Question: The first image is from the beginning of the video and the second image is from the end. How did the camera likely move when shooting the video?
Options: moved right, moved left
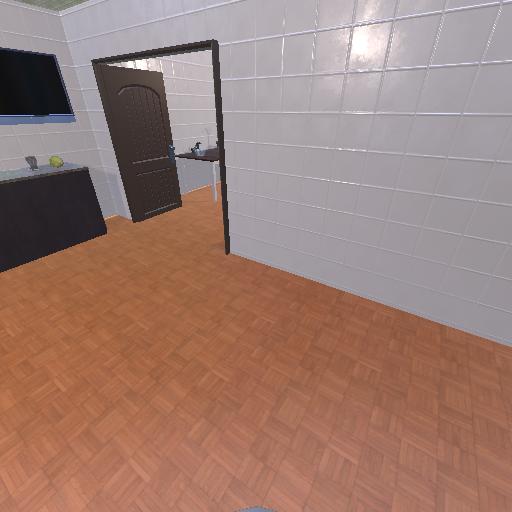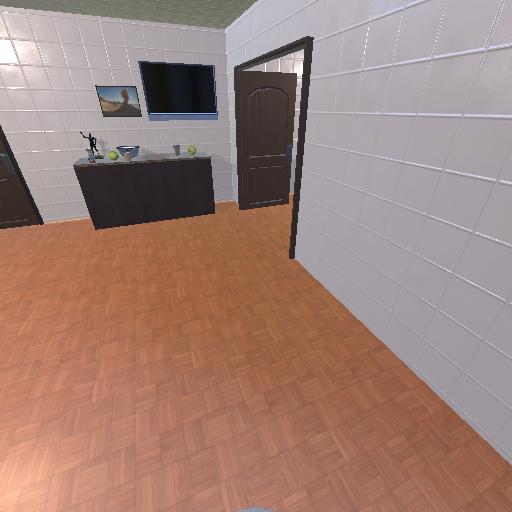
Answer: moved right